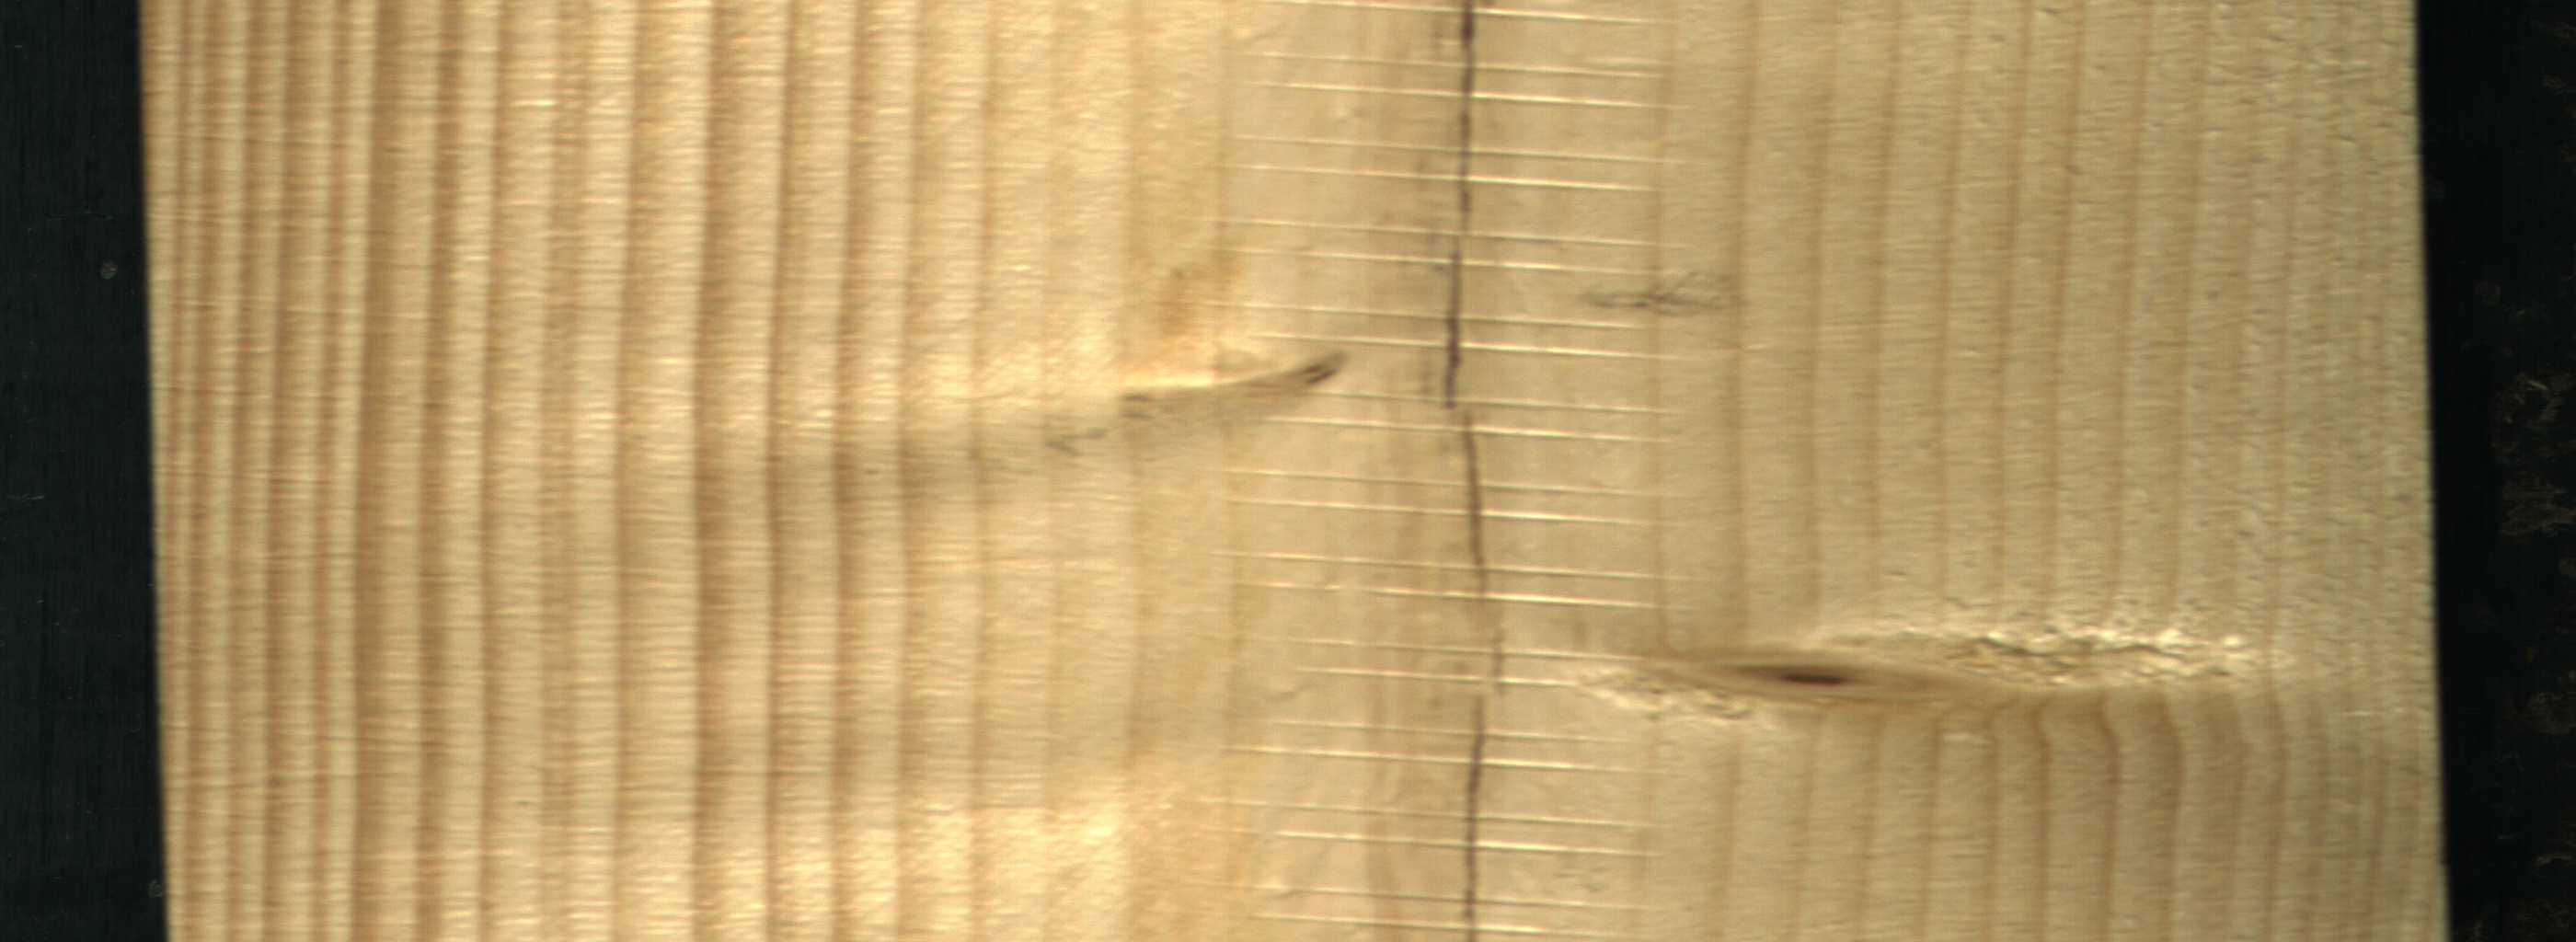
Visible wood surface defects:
Crack
Crack
Live_Knot